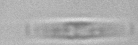
Label: pennate